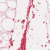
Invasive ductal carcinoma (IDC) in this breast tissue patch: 0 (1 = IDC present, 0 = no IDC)